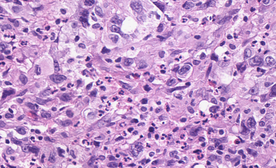
Tumor epithelial tissue: yes
Tumor-associated stroma tissue: no
Normal tissue: no